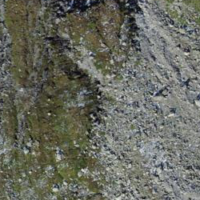
EUNIS habitat code: 31
Species observed at this site:
Saxifraga bryoides